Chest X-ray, PA view. Patient: 38 years old, sex M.
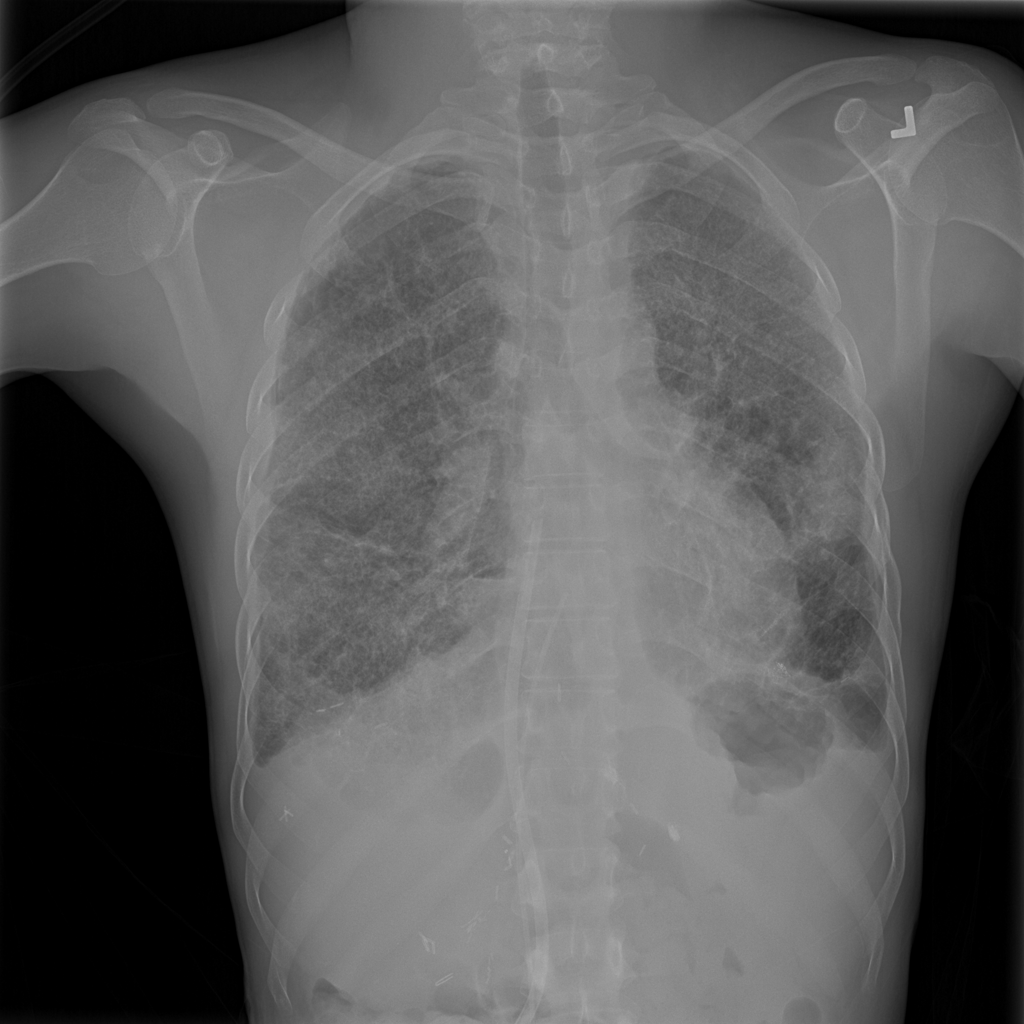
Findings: Consolidation, Edema, Effusion, Pneumothorax